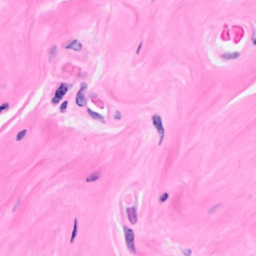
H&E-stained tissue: Breast